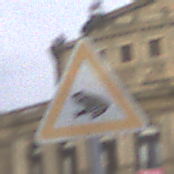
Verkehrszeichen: AmphibienwanderungRechts
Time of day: MorningAfternoon
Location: Outdoor (Urban)
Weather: PartlyCloudy
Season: NotSpecified
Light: Natural